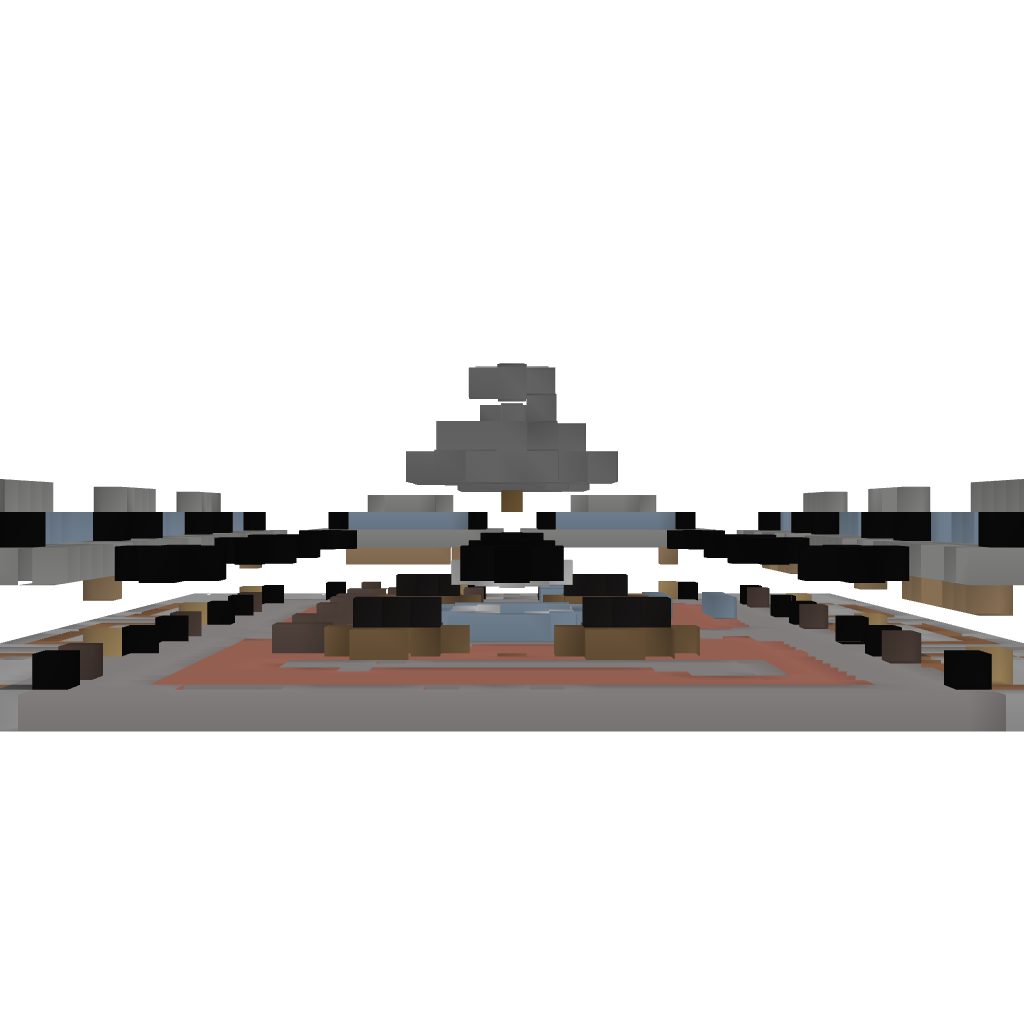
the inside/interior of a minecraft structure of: Market Square